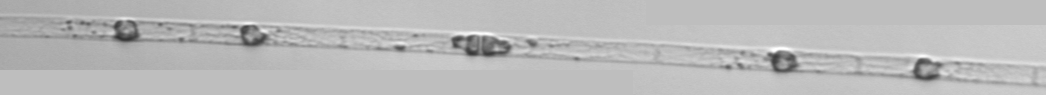
Label: Dactyliosolen_blavyanus